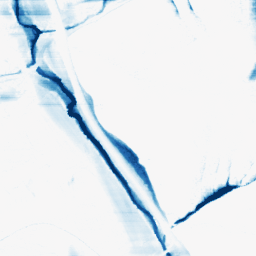
Category: morphological
Decomposition family: morphological_rect
Decomposition parameters: operation: closing
width: 50
height: 3
Upsampling method: bspline
Upsampling parameters: scale: 2
Upsampling scale: 2